Interaction volume radius: 10 \u00c5
Interaction volume height: 30 \u00c5
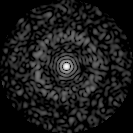
Disorder parameter: 0.8245